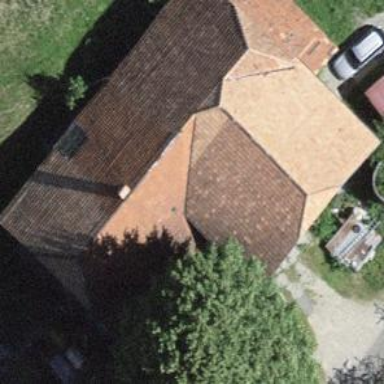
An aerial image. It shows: Farm building.